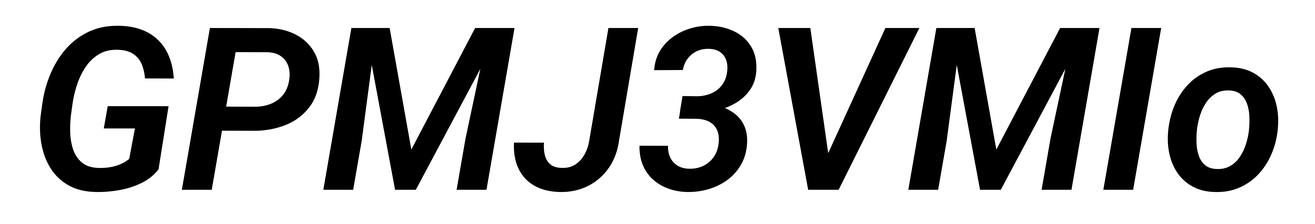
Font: Roboto-Italic_SemiBold_Italic